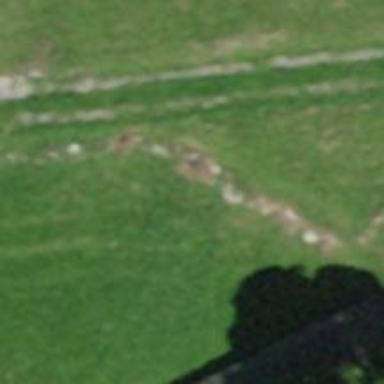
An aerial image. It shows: Wall made of dry stone.